Question: I'm trying to fix a problem that does not make any sense to me.
I'm applying a style to 3 of my buttons. When I click another one, there is a segue. When I dismiss the viewController, the style is not applied to my 3 previous buttons..until I click again ! I thought it was my configuration with line code that was wrong so I've deleted every customizations.
I directly configure buttons from the interface builder.
Here it my segue code even if I think it's not useful.
'''
- (IBAction)addContact:(id)sender {
[self performSegueWithIdentifier:@"FriendsToAddFriends" sender:sender];
}
'''
I've added some picture to show my problem :

The strangest part is when I'm back to the first page, when I click my click, the style comes back. It's the same for the whole 3 buttons.
I don't have any other idea to fix it. Does someone have ?
Thank you a lot in advance !
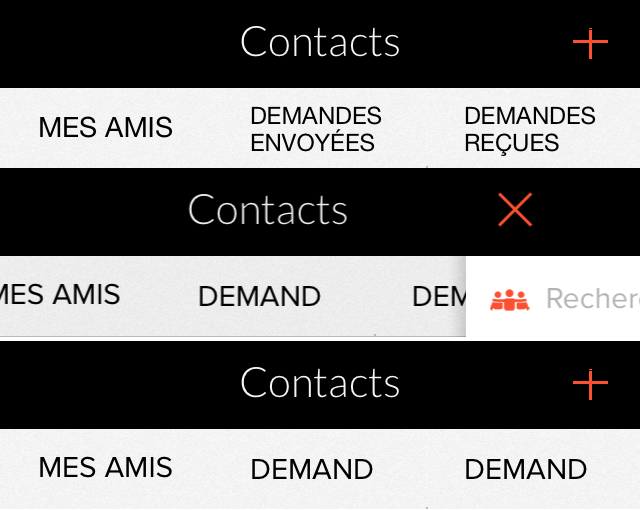
Answer: Problem solved with this code :
'''
for (UIButton* button in buttons) {
[button.titleLabel setTextAlignment:NSTextAlignmentNatural];
}
'''
I applied it on each following methods :
'viewWillDisappear'
'viewWillAppear'
I still don't know why this alignment change when the view will disappear.
It seems working for now.
I hope it will help someone else.